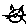
Label: cat